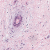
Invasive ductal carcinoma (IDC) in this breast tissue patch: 0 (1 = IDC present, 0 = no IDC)